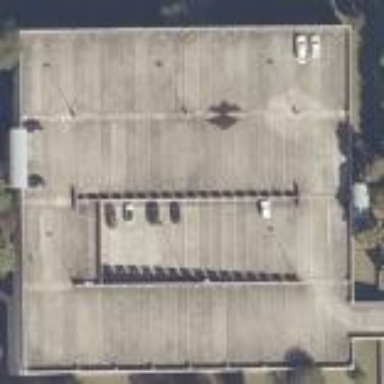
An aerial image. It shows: Multi-storey parking facility.